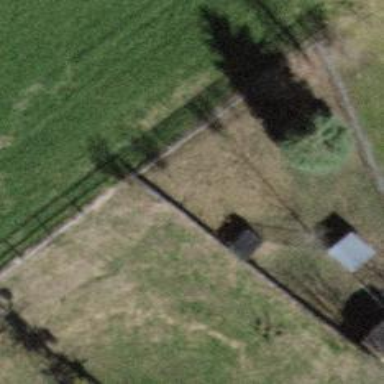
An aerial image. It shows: Fence.